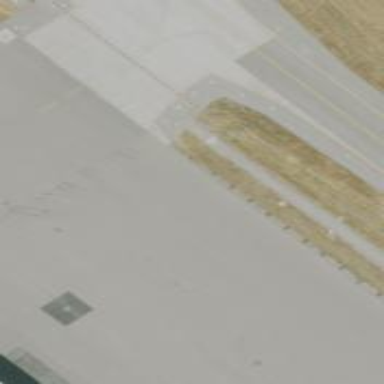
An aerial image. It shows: Solid stop line on the road.